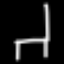
Label: chair